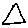
Label: triangle